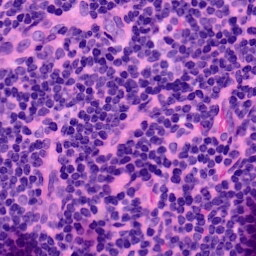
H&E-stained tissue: LymphNode